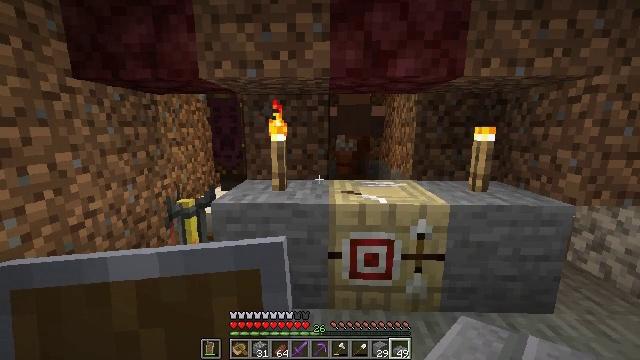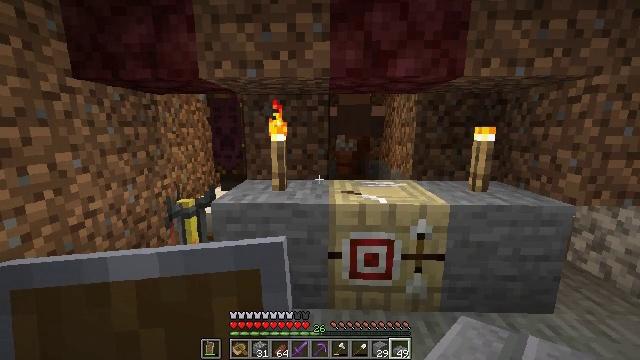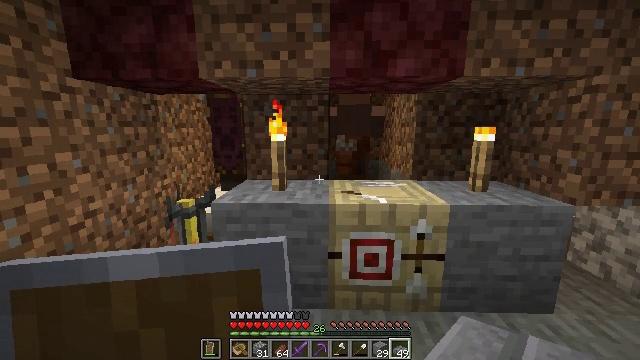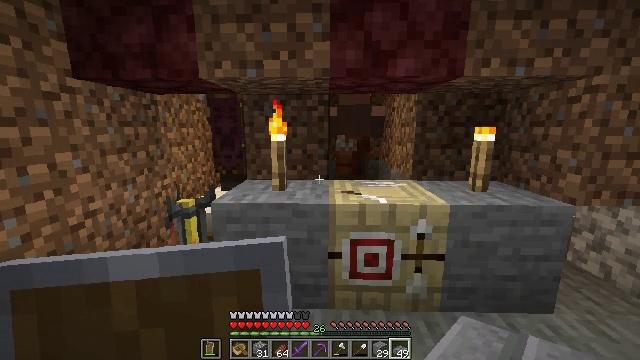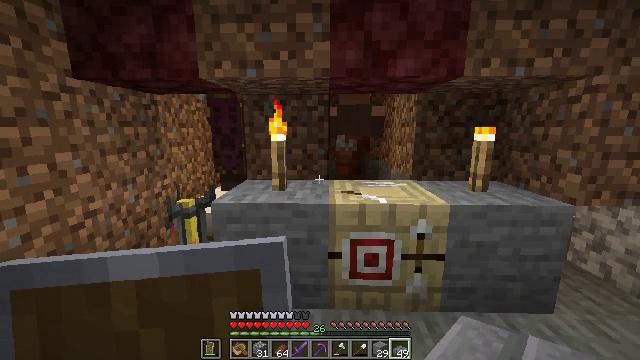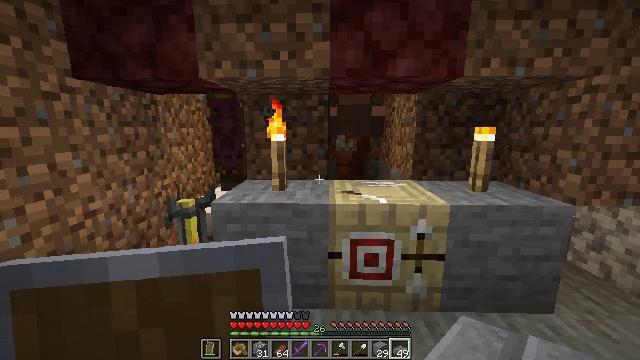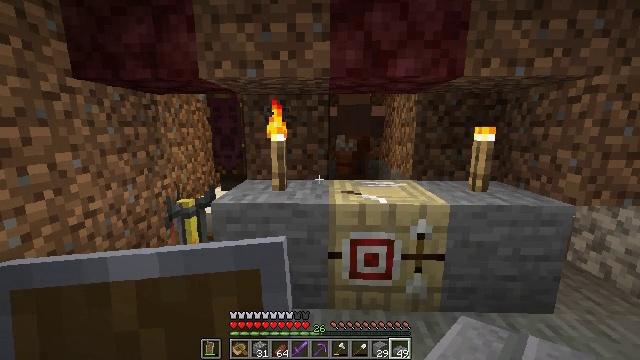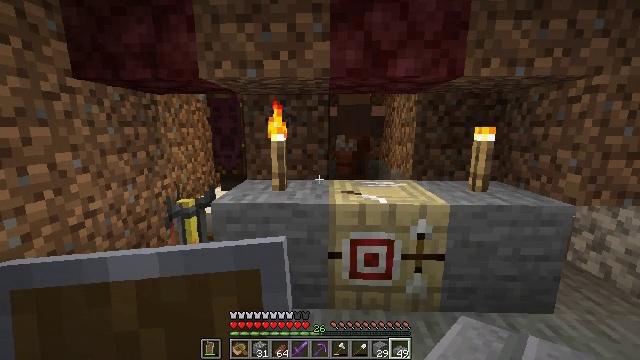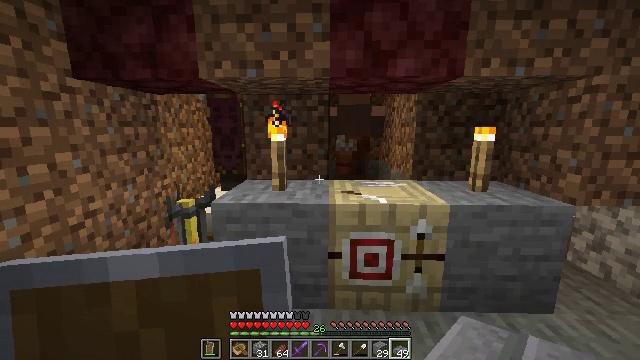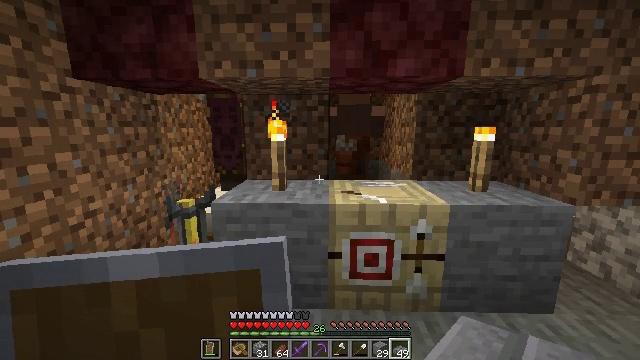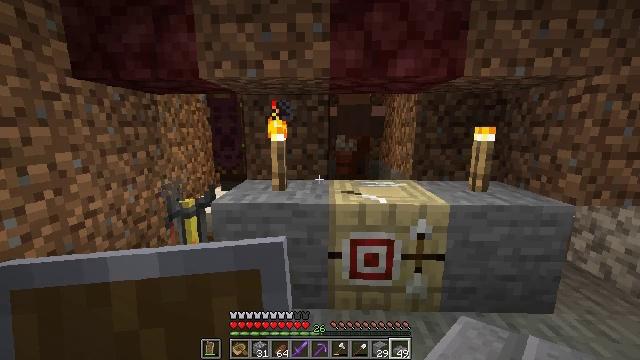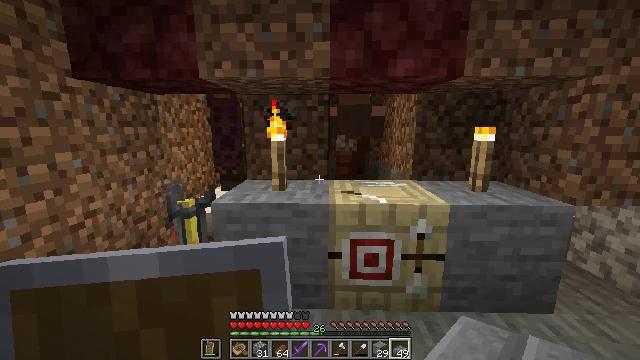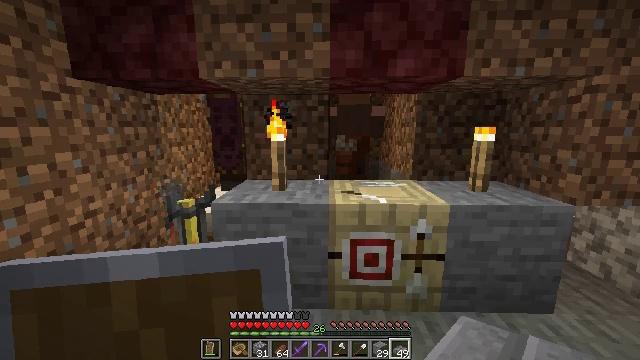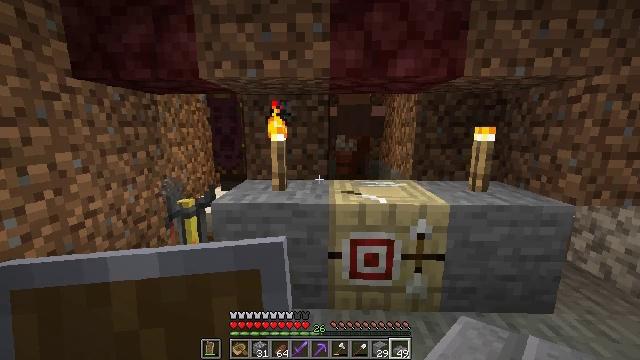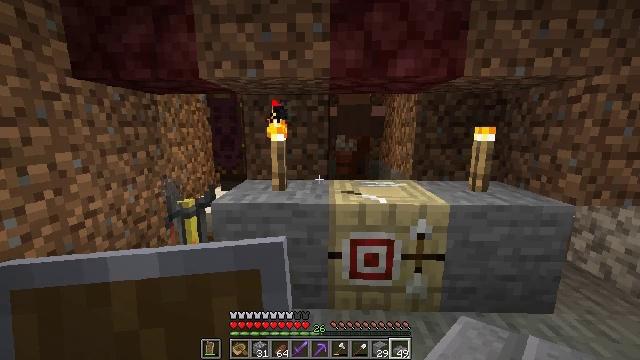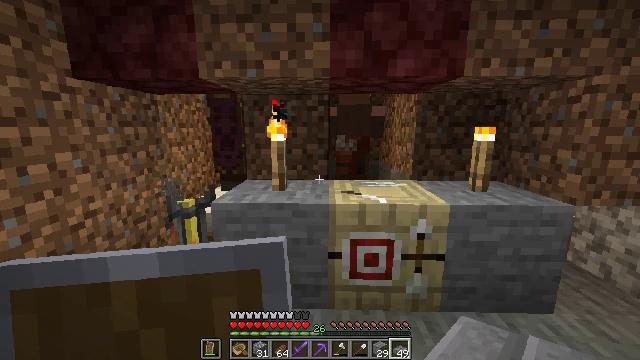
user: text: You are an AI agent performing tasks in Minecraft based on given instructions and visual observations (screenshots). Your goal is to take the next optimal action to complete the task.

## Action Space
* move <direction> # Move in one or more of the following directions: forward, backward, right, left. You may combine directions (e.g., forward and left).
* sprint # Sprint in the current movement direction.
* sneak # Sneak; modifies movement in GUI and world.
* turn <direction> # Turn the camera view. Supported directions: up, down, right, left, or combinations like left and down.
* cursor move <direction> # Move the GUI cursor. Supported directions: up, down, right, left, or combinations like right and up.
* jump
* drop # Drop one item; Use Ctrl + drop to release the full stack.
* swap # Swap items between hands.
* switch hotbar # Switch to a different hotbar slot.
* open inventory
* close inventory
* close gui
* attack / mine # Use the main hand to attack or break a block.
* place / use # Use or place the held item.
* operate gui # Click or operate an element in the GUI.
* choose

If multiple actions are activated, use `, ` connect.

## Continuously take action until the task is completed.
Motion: motion action
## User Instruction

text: Mine the iron door to remove it.
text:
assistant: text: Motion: no_op
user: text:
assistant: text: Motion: no_op
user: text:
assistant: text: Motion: no_op
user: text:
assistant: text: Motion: no_op
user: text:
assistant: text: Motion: no_op
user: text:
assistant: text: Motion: no_op
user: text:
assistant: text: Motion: no_op
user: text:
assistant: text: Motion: no_op
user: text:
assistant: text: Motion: no_op
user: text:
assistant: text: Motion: no_op
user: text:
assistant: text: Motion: no_op
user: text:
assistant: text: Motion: no_op
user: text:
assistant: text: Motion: no_op
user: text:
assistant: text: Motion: no_op
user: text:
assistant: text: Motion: no_op
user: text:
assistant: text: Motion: no_op
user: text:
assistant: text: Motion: move forward
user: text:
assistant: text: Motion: move forward and move right
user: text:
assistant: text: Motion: move forward and move right
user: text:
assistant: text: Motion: move forward and move right
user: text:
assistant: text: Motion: move forward
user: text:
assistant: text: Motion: move forward
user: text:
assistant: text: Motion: move forward
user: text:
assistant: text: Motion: move forward
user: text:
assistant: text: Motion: move forward
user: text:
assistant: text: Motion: move forward
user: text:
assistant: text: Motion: move forward
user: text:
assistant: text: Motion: no_op
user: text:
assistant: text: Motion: no_op
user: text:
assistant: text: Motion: use / place